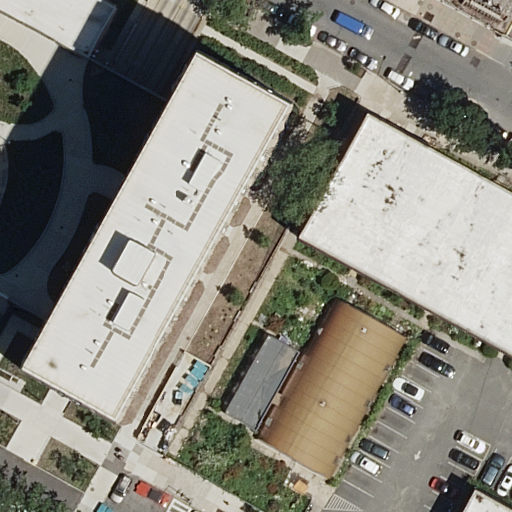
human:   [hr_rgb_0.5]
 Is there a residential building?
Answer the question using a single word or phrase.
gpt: yes

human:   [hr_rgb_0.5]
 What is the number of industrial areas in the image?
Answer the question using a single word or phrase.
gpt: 1

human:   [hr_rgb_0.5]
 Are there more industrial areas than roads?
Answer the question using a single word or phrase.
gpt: no

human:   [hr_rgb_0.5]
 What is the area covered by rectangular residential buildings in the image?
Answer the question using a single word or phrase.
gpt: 4237m2

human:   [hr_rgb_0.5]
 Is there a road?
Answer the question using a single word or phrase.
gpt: yes

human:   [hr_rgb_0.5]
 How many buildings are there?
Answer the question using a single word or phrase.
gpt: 7

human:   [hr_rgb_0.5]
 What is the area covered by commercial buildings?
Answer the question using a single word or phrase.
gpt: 0m2

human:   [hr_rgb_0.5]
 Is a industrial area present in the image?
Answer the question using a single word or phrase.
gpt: yes

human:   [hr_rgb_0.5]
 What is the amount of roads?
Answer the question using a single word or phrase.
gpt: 3

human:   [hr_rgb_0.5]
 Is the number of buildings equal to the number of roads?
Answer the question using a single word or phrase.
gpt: no

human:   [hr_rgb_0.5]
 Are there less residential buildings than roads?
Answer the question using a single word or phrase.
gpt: no

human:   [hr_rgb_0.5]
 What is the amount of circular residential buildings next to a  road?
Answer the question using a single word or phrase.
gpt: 0

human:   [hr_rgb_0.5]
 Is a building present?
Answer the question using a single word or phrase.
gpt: yes

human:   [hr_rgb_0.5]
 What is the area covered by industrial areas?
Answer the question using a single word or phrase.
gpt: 10218m2

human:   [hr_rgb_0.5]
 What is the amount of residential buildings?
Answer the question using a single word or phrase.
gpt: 7

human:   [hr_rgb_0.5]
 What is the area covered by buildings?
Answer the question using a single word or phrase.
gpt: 4769m2

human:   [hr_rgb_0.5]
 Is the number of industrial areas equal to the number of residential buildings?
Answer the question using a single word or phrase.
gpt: no

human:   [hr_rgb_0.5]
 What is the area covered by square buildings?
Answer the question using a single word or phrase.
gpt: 0m2

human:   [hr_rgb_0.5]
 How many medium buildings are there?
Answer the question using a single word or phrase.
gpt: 2

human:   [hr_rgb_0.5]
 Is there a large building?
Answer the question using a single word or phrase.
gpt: yes

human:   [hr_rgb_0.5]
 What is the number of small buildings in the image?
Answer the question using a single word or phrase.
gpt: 1

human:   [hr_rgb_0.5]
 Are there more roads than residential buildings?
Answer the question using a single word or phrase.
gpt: no

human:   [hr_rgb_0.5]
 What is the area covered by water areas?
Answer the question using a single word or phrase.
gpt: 0m2

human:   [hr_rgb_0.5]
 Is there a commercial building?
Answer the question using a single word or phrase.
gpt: no

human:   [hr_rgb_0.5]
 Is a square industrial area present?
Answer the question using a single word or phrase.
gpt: no

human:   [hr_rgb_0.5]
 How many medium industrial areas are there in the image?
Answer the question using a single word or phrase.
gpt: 0

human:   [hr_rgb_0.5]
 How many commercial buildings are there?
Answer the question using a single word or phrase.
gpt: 0

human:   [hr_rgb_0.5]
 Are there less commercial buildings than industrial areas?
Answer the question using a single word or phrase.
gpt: yes

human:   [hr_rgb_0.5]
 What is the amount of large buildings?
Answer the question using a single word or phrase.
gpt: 4

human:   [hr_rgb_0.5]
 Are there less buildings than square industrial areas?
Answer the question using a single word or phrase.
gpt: no

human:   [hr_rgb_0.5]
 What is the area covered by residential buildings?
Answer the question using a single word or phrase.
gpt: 4769m2

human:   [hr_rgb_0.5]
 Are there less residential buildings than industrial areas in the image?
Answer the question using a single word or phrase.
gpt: no

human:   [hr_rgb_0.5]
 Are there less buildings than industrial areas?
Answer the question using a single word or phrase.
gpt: no

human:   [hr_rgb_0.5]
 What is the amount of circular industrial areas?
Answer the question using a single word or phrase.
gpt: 0

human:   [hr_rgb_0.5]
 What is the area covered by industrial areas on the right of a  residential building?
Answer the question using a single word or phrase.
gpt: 0m2

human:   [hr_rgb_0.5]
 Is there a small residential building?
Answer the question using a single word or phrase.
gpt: yes

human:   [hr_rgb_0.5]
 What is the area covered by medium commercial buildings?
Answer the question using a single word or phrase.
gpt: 0m2

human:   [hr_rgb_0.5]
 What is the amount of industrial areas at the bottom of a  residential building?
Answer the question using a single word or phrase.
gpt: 0

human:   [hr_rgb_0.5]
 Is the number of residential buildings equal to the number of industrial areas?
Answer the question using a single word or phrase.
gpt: no

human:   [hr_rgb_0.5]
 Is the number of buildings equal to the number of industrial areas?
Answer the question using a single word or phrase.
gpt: no

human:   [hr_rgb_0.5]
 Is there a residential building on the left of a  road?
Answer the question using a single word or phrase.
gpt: yes

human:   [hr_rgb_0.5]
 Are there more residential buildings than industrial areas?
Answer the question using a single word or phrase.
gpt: yes

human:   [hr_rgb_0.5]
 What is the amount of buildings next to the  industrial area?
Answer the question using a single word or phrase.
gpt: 7

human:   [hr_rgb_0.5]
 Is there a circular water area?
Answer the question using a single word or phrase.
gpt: no

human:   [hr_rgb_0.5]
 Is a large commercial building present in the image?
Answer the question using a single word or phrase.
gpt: no

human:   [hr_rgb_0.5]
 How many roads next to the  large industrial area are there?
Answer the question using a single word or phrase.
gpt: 3

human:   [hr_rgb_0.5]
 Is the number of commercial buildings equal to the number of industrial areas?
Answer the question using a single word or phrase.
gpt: no

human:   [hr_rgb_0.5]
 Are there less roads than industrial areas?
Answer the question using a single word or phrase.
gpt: no

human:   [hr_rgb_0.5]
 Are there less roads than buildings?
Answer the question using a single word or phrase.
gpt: yes

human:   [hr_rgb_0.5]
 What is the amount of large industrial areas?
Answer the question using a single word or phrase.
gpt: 1

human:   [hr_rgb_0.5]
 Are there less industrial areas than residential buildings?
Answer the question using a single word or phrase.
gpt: yes

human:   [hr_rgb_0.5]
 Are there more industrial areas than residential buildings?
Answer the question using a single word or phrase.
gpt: no

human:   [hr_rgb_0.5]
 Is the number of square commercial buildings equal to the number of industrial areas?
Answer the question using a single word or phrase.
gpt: no

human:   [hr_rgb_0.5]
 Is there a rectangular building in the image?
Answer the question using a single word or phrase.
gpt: yes

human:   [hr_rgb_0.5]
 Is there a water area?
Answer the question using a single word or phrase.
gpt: no

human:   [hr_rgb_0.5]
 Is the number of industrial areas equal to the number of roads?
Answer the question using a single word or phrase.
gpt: no

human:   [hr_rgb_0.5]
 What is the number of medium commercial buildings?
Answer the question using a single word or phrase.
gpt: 0

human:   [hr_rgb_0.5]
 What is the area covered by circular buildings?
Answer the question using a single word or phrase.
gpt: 0m2

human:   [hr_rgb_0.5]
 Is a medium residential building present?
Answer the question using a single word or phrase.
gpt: yes

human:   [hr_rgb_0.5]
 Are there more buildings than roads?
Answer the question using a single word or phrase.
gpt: yes

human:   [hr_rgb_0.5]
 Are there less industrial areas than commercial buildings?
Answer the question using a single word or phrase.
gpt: no

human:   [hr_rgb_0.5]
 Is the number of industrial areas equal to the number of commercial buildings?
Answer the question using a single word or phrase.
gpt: no

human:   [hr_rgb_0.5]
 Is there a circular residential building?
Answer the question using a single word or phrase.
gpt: no

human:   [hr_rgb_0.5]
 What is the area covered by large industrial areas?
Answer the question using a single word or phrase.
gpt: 10218m2